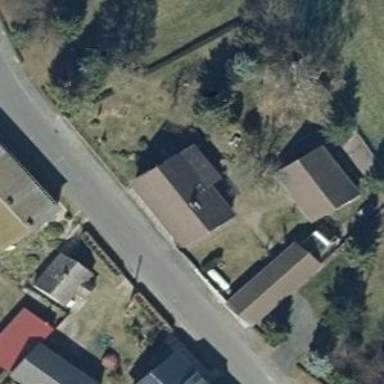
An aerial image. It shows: House with gabled roof oriented along the length of the building.